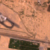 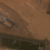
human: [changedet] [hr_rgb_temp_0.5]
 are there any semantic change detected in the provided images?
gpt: The park next to the airport has been extended.